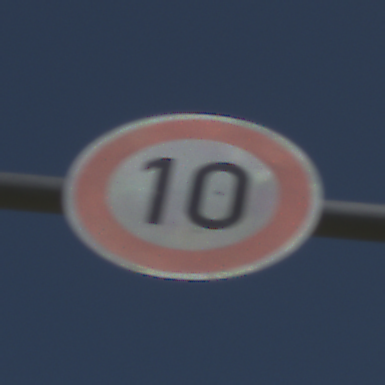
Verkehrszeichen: Geschwindigkeit10
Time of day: Midday
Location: Outdoor (Nature)
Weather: Clear
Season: NotSpecified
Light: Natural